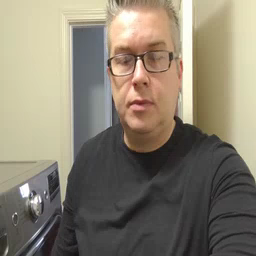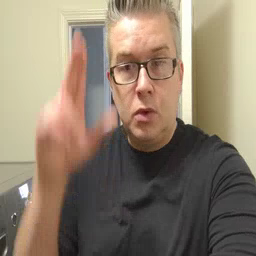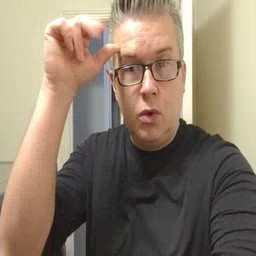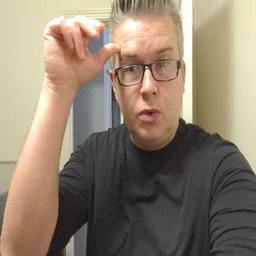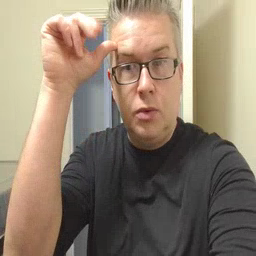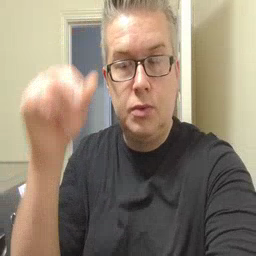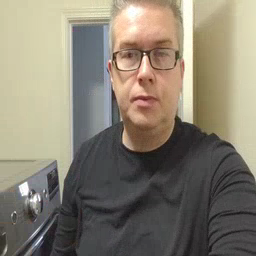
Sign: horse